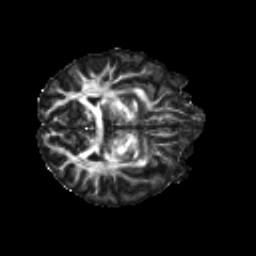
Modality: FA
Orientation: axial
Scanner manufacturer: siemens
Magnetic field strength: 3 T
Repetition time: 4.16 s
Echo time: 0.0806 s